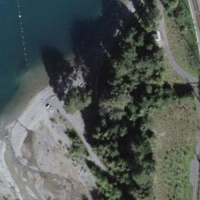
EUNIS habitat code: 44
Species observed at this site:
Clematis vitalba